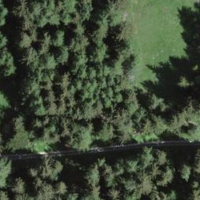
EUNIS habitat code: 43
Species observed at this site:
Certhia brachydactyla
Astrantia major
Lophophanes cristatus
Periparus ater